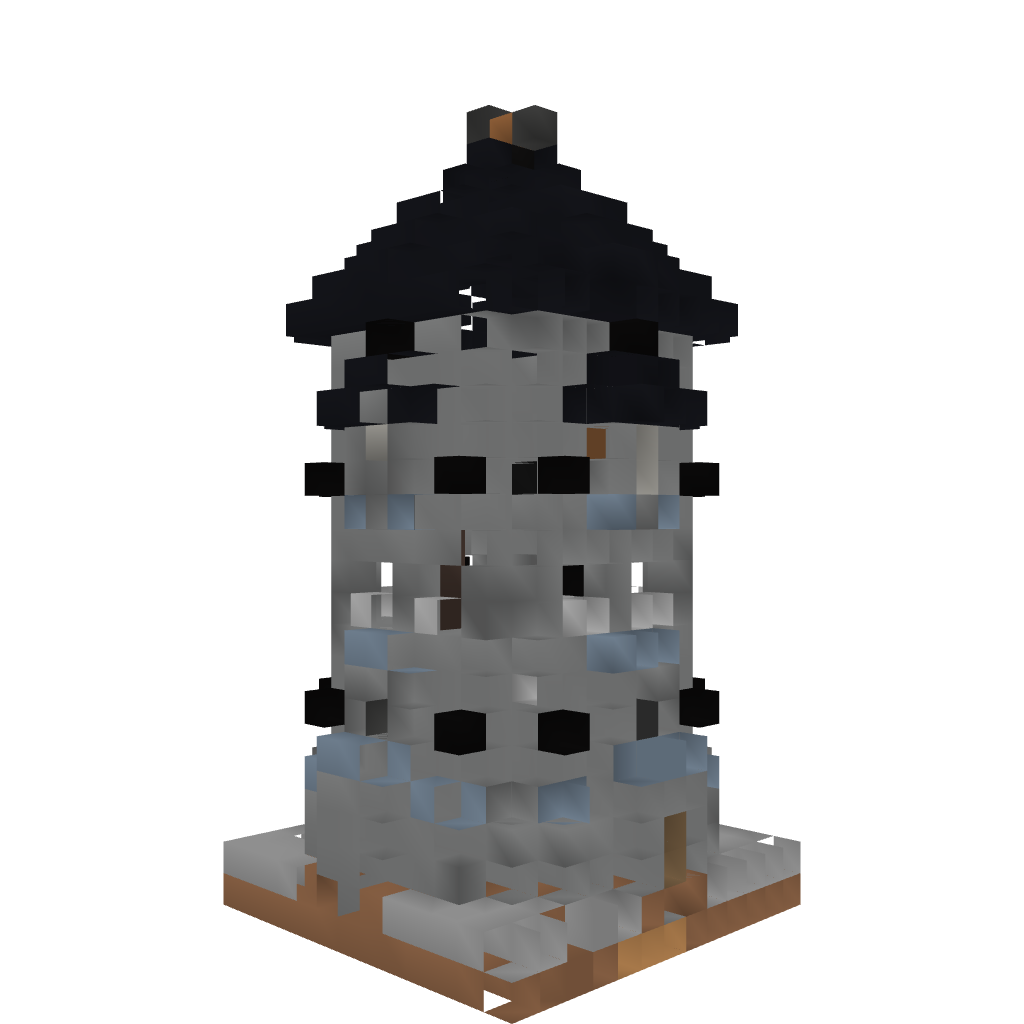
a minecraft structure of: Medieval Stonebrick Watchtower